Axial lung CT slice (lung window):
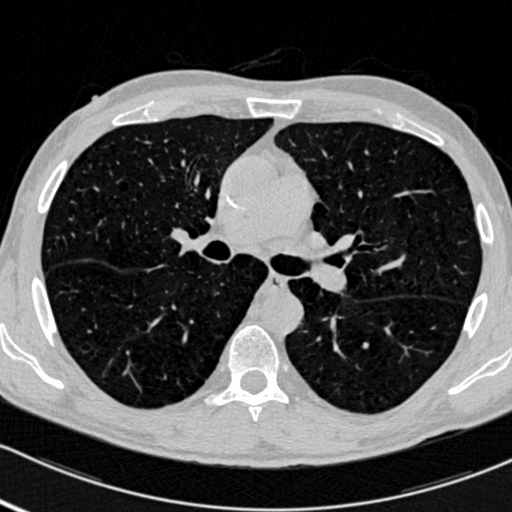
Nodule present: no